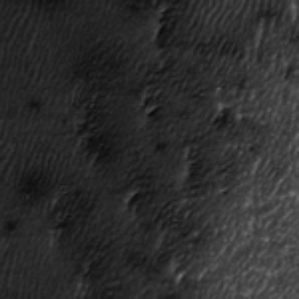
Label: frost